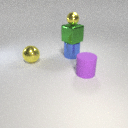
large yellow metal sphere to the left of large blue metal cylinder